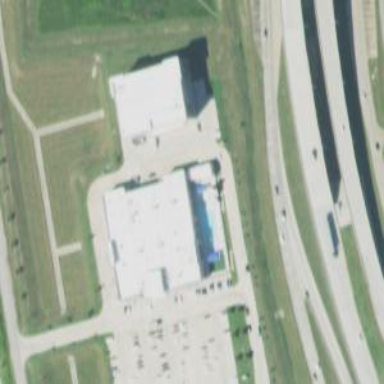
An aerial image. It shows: Building used as fitness center.